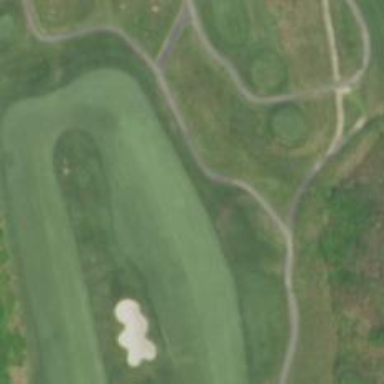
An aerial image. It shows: Golf hole.